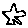
Label: star